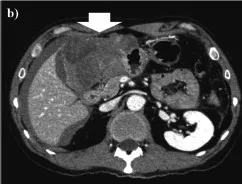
Abdominal computed tomography (CT) on admission showing an intra-abdominal peri-hepatic fluid collection with high density, which could suggest hemoperitoneum. (b) Portal phase.
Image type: radiology (ct)